Question: What is the measurement shown in the image?
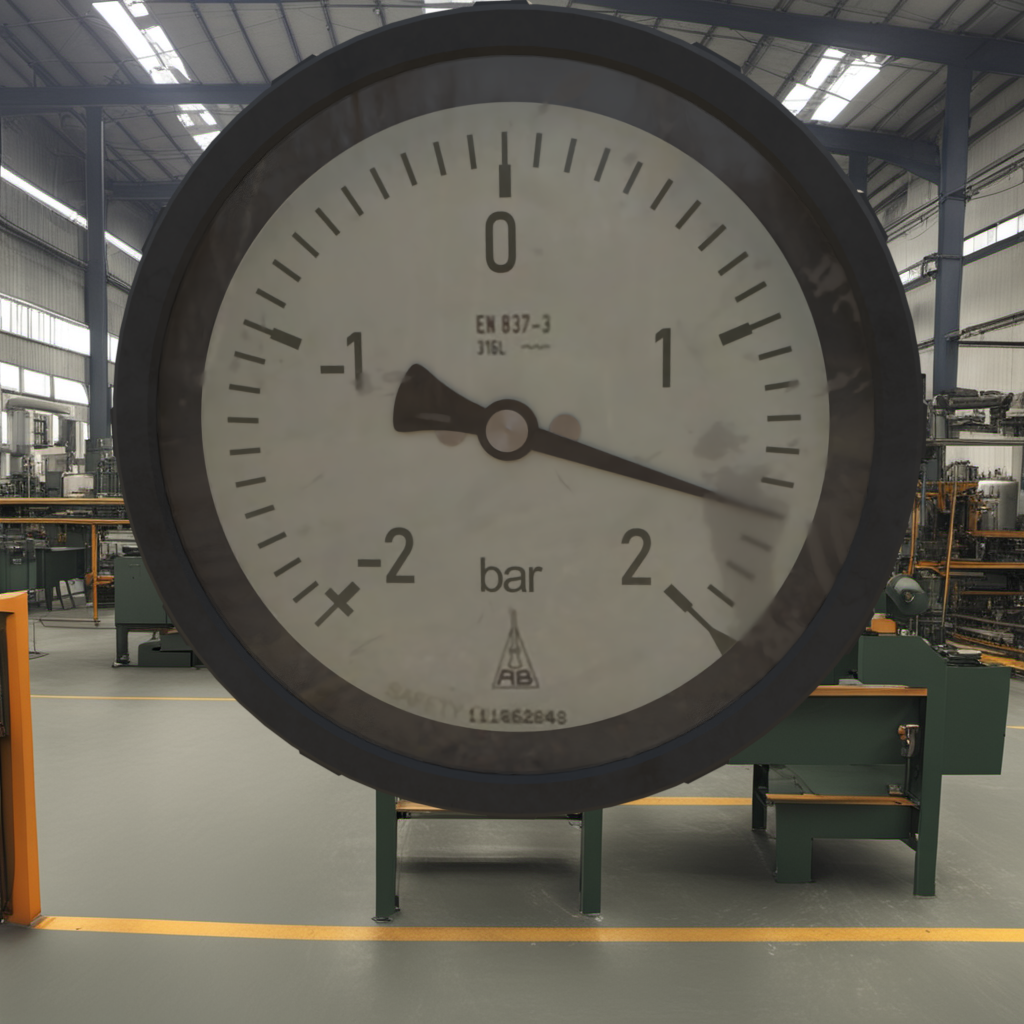
Answer: The result is 1.67
Question: What is the range of this measurement?
Answer: The range is from -2 to 2
Question: What is the minimum and maximum value range of the measurement in the image?
Answer: The minimum value is -2 and the maximum value is 2